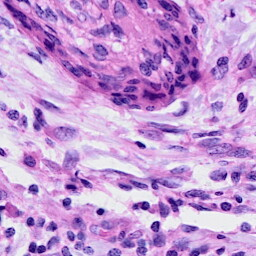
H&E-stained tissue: Cervix